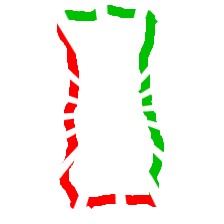
Shape: rectangle